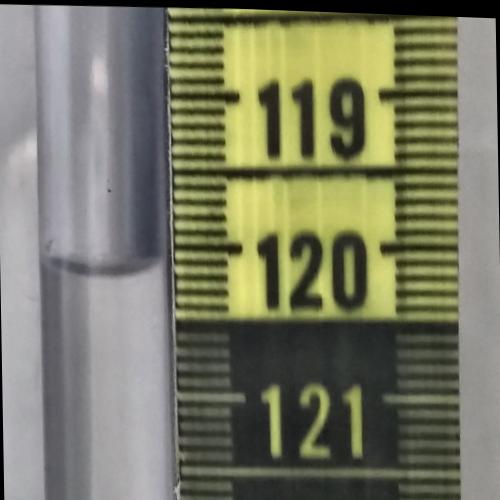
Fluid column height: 120.1 cm